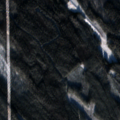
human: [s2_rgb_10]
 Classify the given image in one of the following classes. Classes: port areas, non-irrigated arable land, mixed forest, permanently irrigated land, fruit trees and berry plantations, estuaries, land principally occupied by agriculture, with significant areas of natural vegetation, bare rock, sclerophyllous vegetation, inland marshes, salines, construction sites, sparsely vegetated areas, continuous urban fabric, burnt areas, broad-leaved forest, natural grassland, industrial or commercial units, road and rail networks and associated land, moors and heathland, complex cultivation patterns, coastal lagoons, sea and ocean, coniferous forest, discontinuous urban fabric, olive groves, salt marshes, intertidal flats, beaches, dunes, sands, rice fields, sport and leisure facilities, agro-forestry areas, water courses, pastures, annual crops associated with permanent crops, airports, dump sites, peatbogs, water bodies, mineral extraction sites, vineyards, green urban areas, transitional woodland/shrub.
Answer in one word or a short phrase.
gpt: coniferous forest, mixed forest